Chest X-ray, PA view. Patient: 23 years old, sex F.
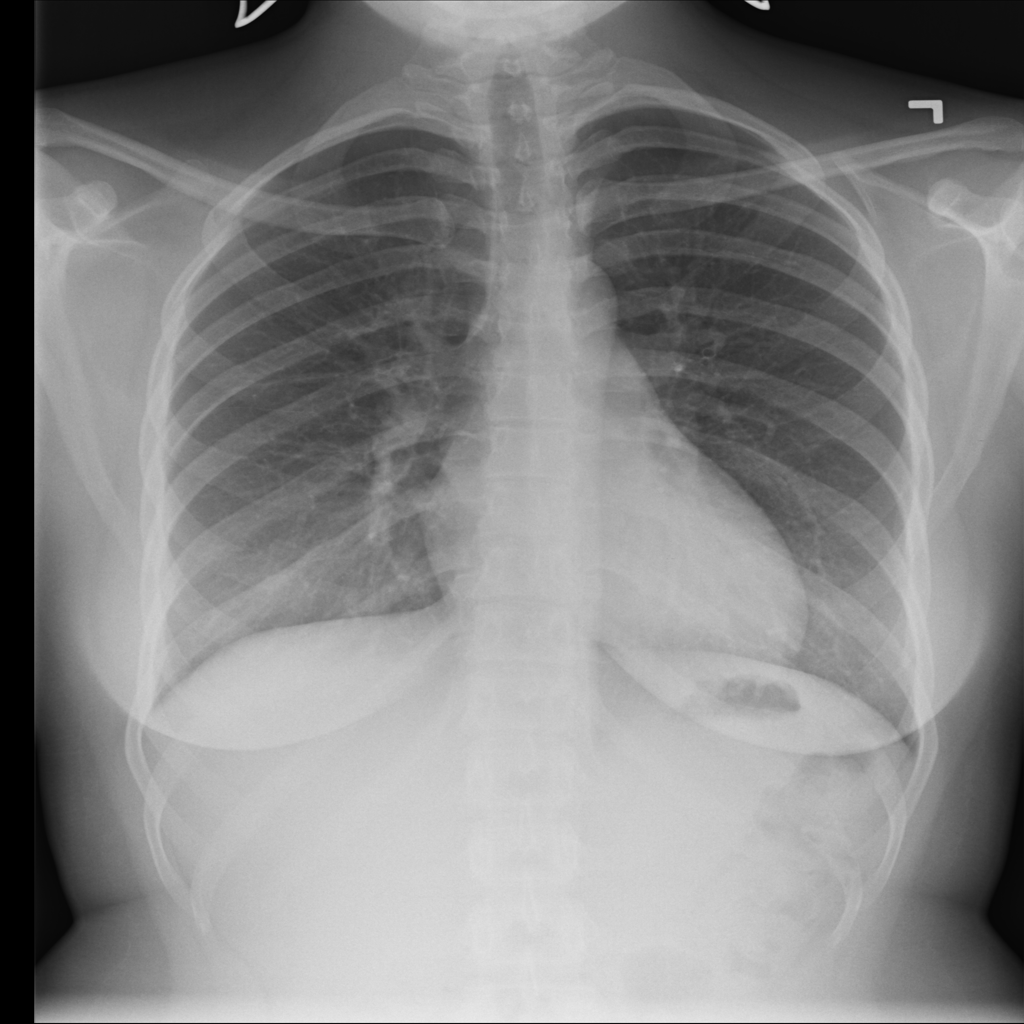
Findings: No Finding